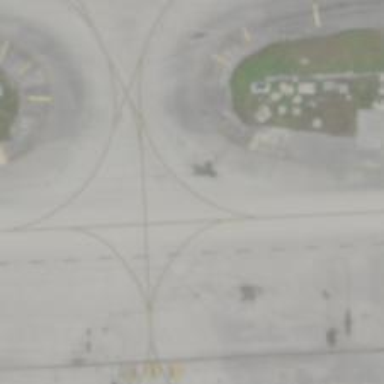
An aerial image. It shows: View of taxiway at the airport.